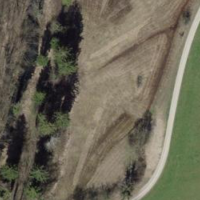
EUNIS habitat code: 23
Species observed at this site:
Euphorbia cyparissias
Dactylis glomerata
Stachys palustris
Lycopus europaeus